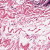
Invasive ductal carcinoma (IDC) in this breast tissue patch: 0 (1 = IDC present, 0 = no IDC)